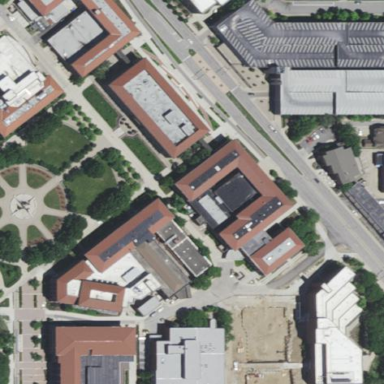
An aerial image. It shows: View of university building.